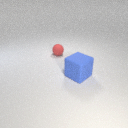
large blue rubber cube in front of small red rubber sphere